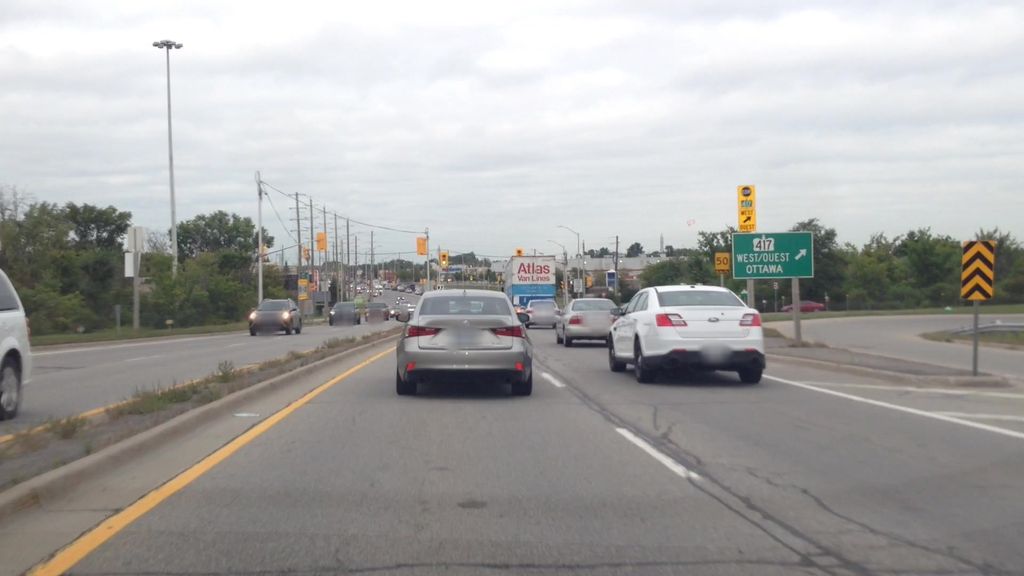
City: ottawa-gatineau